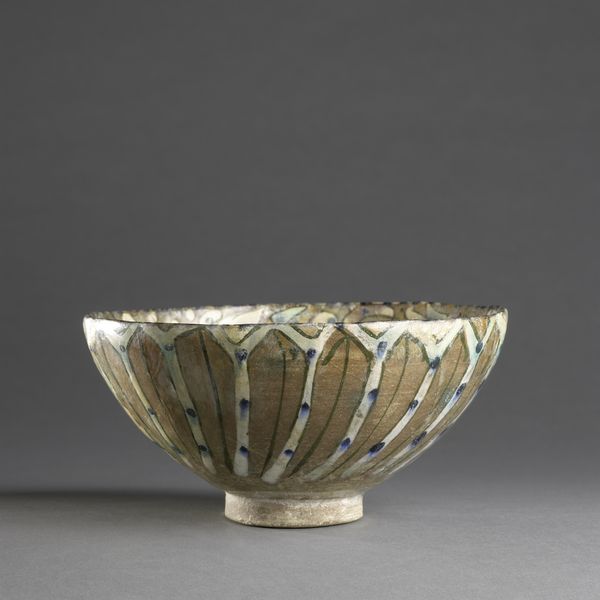
Titel: Kom met een vogel tussen bloemranken
Standort: Amsterdam
Institution: Rijksmuseum
Schlagwörter: beige, blue, white, yellow, dots, stripes, bowl